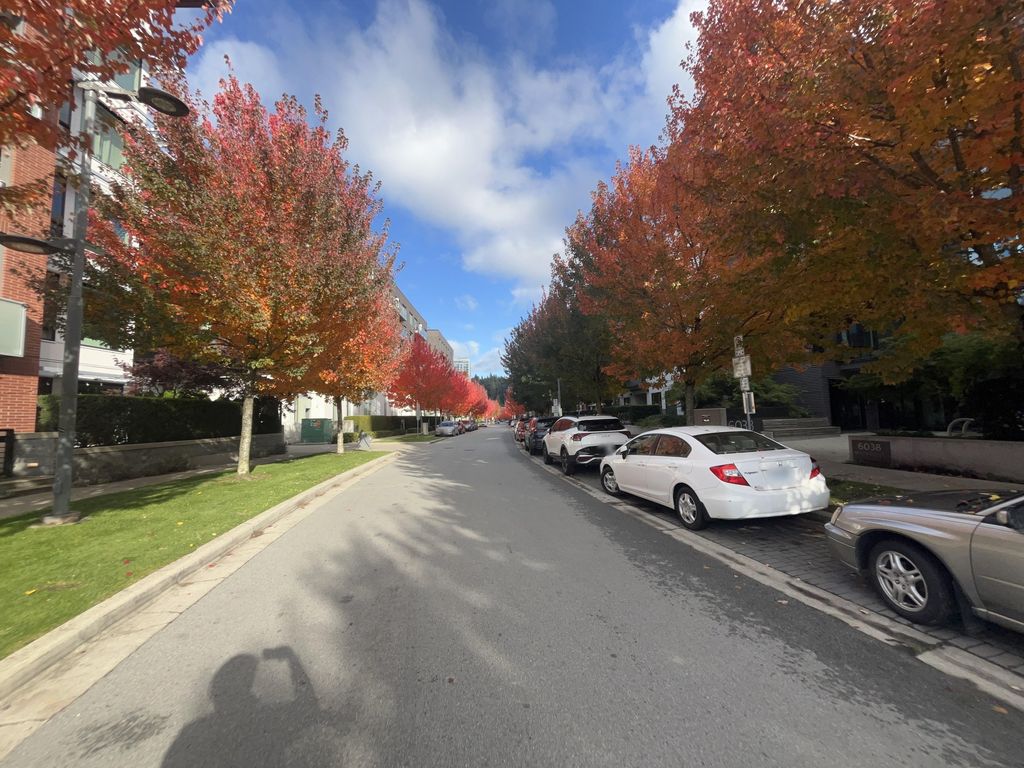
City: vancouver